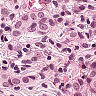
Metastatic tissue present: yes